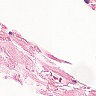
Metastatic tissue present: no